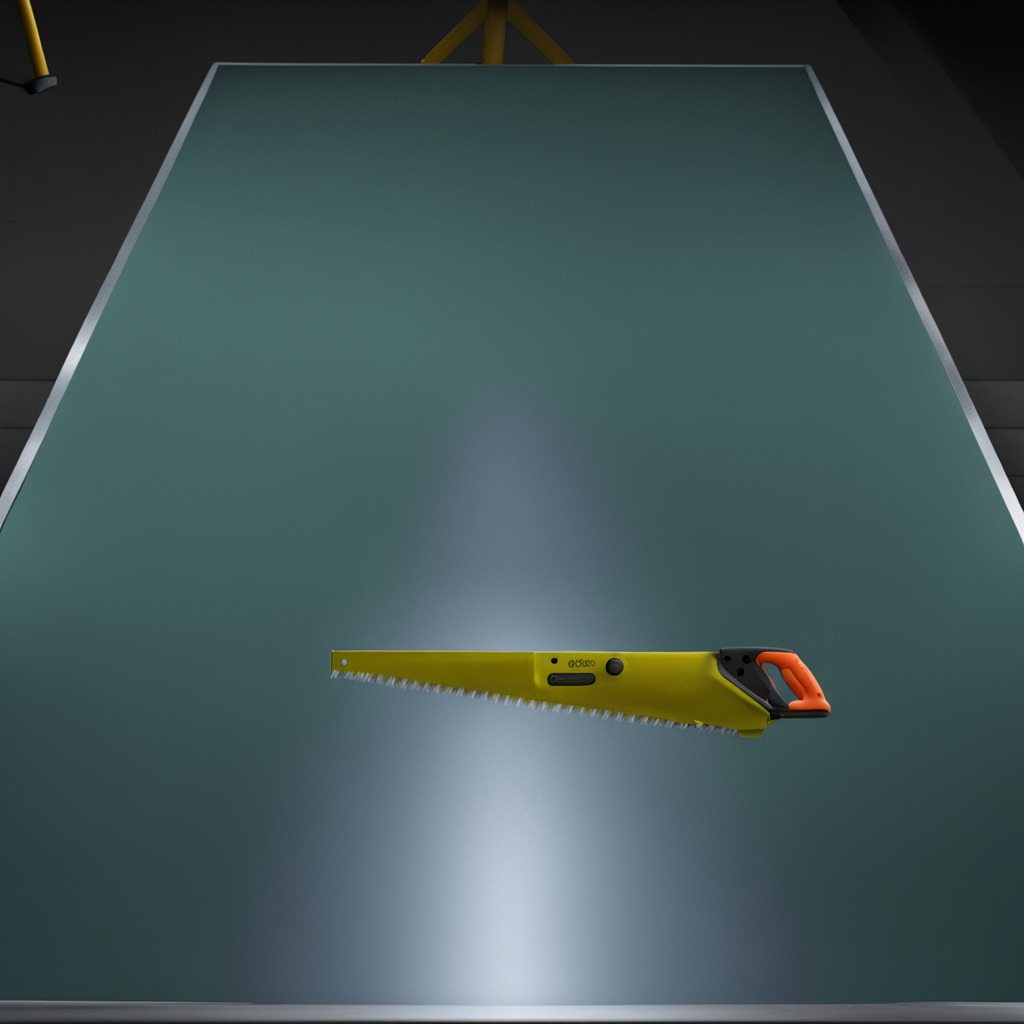
A metal saw is lying on a clean empty table in a railway signal maintenance room lit by harsh overhead fluorescents.